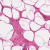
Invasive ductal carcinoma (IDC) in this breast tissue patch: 0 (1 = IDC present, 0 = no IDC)